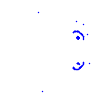
Particle: kaon